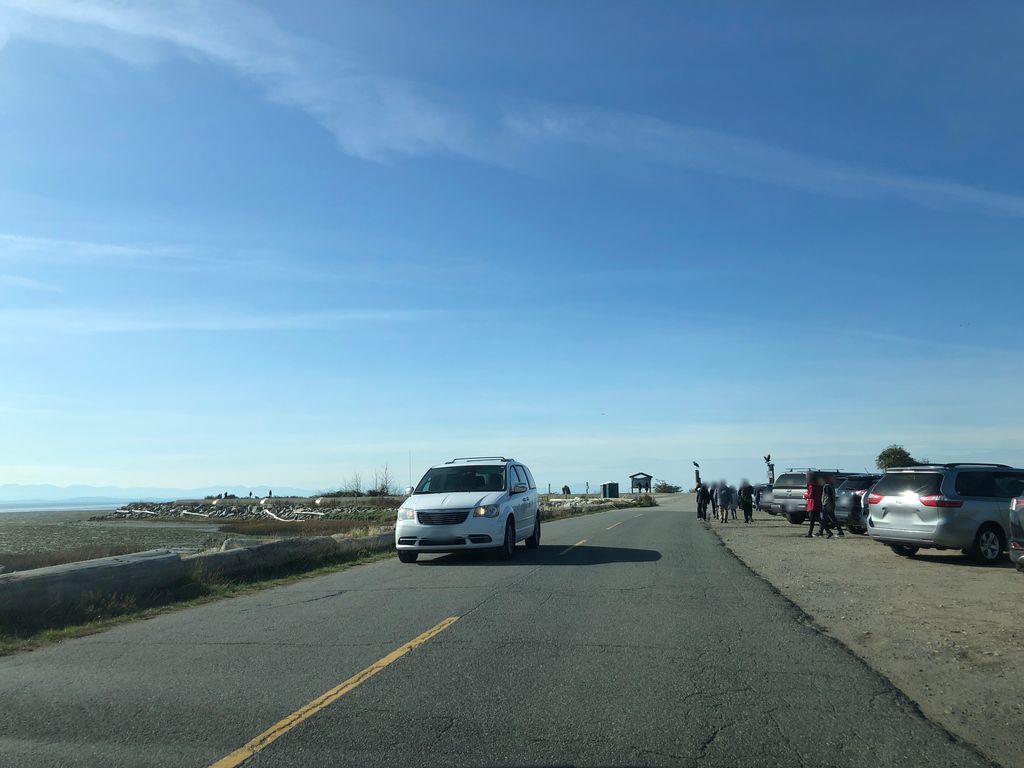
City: vancouver